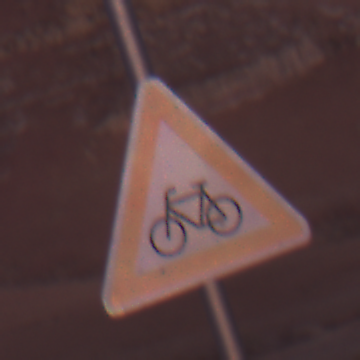
Verkehrszeichen: RadverkehrRechts
Umgebung: Outdoor, Nature
Tageszeit: Dawn
Wetter: PartlyCloudy
Licht: Natural
Jahreszeit: NotSpecified
Kontrast: MediumContrast